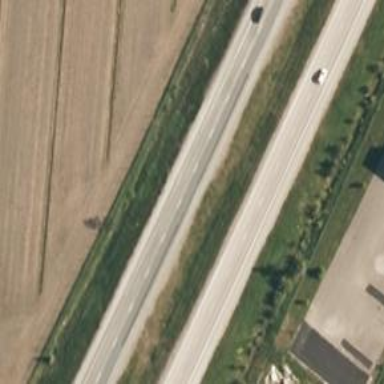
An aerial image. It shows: Asphalt motorway.